Question: This code block works :
'''
Ext.define('MyApp.store.MyJsonStore', {
extend: 'Ext.data.Store',
fields: ['fieldName'],
proxy: {
type: 'ajax',
url: 'json.php',
reader: 'json'
}
});
'''
This one crashes :
'''
Ext.define('MyApp.store.MyJsonStore', {
extend: 'Ext.data.JsonStore',
fields: ['fieldName'],
proxy: {
type: 'ajax',
url: 'json.php',
reader: 'json'
}
});
'''
Here is the place where the problem occurs :

Am I doing something wrong?
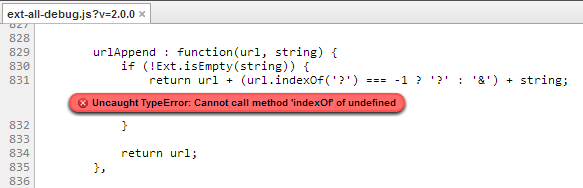
Answer: 'JsonStore' is somewhat of a red zone in the ExtJs library...
If you look at the source of <URL>, you'll see:
'''
constructor: function(config) {
config = Ext.apply({
proxy: {
type : 'ajax',
reader: 'json',
writer: 'json'
}
}, config);
this.callParent([config]);
}
'''
Practically the store overrides your own config.
Honestly, I can hardly think why would you prefer 'JsonStore' over 'Ext.data.Store'. Json is more of a reader thing from a design point of view - a store simply stores records.
I only use 'Ext.data.Store' and 'Ext.data.TreeStore' in my apps.